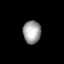
Tissue: lung
Cell type: Endothelial cells
Senescence score: 0.118
Nuclear area (px): 396
Mean DAPI intensity: 162.624